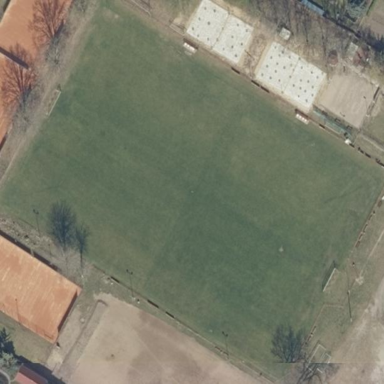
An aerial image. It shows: Soccer pitch with grass surface for leisure and sports.